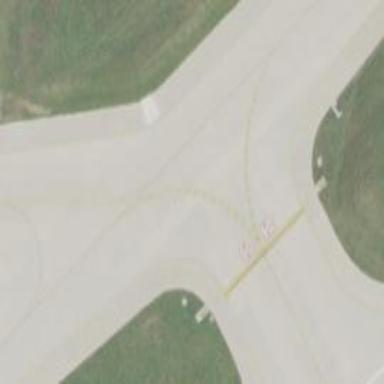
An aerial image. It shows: View of taxiway at the airport.